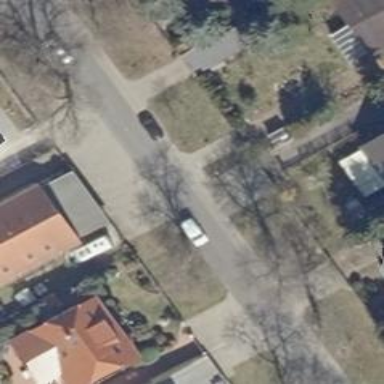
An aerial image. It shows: Residential road with asphalt surface and sidewalk on the left side.